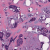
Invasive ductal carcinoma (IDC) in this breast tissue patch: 1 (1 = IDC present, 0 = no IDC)